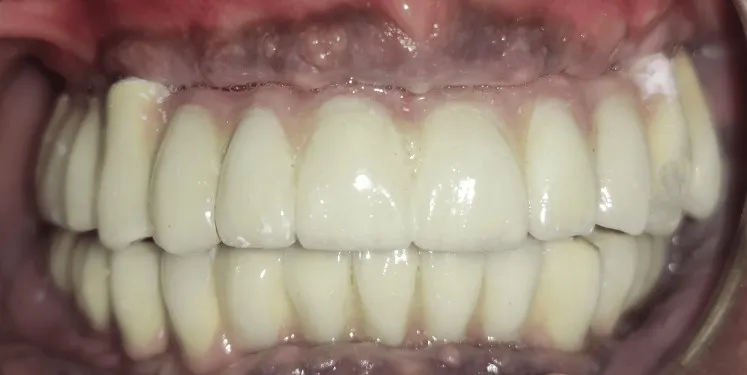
Final prosthesis insertion.
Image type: medical_photograph (oral_photograph)